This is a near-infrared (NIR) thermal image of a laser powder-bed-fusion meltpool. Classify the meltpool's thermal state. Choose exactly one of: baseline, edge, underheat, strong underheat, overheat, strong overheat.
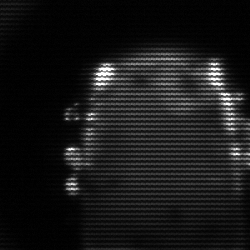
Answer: baseline